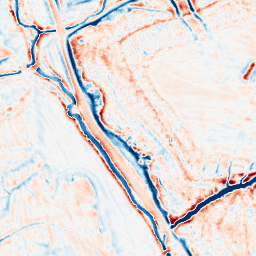
Category: edge_preserving
Decomposition family: bilateral
Decomposition parameters: d: 15
sigma_color: 150
sigma_space: 75
Upsampling method: bicubic_16x
Upsampling parameters: scale: 16
Upsampling scale: 16